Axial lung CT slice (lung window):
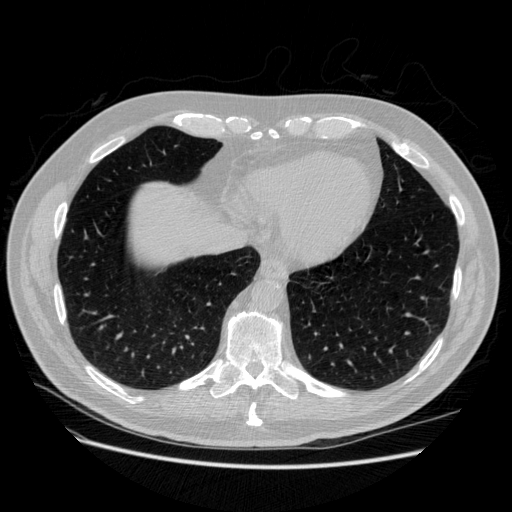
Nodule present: no